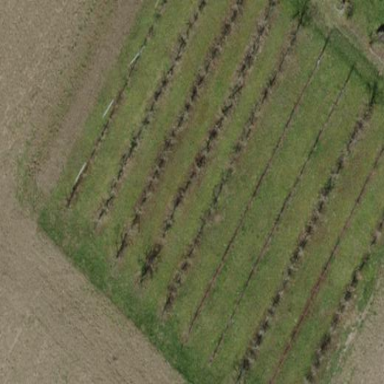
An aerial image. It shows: Orchard.